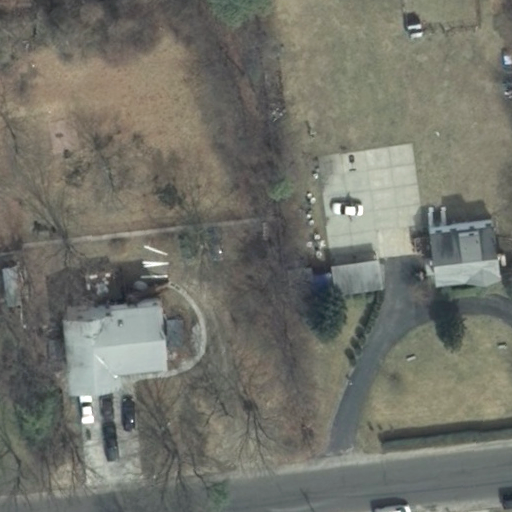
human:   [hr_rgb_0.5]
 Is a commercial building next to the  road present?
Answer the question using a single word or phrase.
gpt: no

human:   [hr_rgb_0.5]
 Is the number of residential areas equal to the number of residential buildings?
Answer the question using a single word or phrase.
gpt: no

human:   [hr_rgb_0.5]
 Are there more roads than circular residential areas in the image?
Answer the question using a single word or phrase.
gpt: yes

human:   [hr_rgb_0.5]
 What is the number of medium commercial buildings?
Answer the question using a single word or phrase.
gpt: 0

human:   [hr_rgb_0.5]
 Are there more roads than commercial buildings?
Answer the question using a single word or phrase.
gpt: yes

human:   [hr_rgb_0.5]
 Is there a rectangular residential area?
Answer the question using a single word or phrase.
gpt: yes

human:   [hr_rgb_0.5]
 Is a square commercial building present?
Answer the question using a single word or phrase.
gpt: no

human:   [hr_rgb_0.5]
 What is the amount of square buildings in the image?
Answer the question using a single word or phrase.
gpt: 0

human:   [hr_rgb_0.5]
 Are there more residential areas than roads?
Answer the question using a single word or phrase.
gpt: no

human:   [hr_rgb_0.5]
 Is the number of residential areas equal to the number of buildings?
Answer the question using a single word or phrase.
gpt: no

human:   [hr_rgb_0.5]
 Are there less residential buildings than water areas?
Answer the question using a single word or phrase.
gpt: no

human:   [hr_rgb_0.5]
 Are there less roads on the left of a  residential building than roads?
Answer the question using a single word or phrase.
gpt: yes

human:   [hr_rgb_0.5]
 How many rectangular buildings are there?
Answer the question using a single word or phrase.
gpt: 2

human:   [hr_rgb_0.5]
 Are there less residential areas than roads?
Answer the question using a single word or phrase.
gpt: no

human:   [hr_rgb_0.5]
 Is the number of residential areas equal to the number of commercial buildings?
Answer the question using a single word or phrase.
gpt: no

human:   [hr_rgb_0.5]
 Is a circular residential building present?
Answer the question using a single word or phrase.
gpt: no

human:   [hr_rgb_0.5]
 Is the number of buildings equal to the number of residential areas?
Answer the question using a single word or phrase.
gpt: no

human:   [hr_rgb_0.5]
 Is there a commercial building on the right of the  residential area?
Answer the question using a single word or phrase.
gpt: no

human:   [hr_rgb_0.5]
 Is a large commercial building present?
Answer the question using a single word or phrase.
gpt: no

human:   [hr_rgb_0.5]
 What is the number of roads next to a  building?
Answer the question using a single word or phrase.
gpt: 1

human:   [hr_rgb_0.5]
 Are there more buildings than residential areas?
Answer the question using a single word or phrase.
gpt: yes

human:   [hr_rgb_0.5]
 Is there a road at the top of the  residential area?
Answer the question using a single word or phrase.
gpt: yes

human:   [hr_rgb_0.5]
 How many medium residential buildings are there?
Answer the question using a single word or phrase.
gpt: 2

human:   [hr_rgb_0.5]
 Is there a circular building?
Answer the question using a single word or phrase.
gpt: no

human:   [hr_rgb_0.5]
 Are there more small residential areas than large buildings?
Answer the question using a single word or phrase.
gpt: no

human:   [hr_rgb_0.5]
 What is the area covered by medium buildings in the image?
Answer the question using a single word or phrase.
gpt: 501m2

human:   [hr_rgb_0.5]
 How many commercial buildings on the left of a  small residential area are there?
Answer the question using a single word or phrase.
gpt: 0

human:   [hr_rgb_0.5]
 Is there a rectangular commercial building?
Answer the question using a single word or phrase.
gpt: no

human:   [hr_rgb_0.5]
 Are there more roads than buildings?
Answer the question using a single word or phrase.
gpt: no

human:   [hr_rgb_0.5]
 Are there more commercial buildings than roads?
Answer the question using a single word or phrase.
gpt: no

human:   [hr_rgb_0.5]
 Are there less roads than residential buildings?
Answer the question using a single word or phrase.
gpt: yes

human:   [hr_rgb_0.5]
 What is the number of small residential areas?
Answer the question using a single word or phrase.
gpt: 0

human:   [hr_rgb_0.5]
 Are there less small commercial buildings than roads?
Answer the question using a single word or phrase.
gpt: yes

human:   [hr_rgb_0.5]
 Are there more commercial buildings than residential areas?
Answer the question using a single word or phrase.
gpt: no

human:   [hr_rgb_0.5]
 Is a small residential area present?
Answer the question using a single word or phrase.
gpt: no

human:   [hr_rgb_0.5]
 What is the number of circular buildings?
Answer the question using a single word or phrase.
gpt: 0